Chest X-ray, AP view. Patient: 61 years old, sex M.
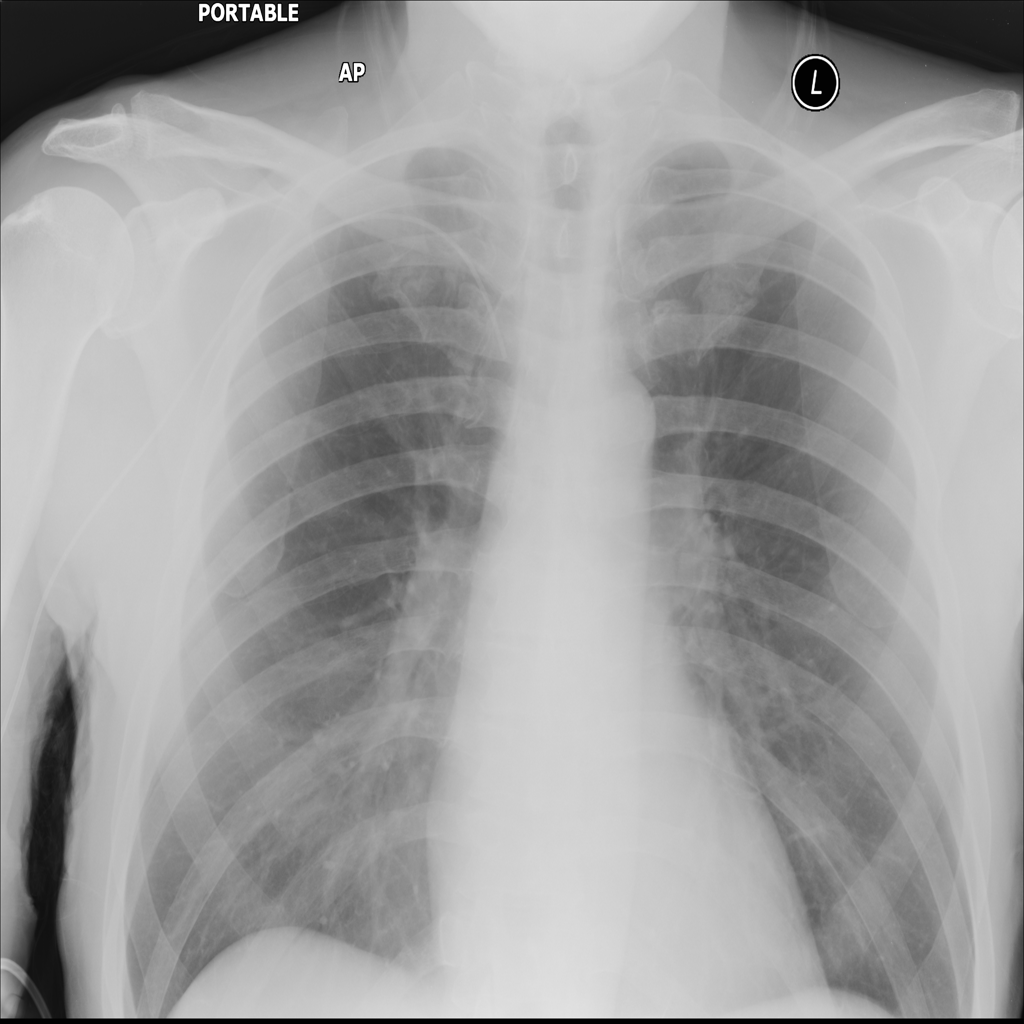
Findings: No Finding